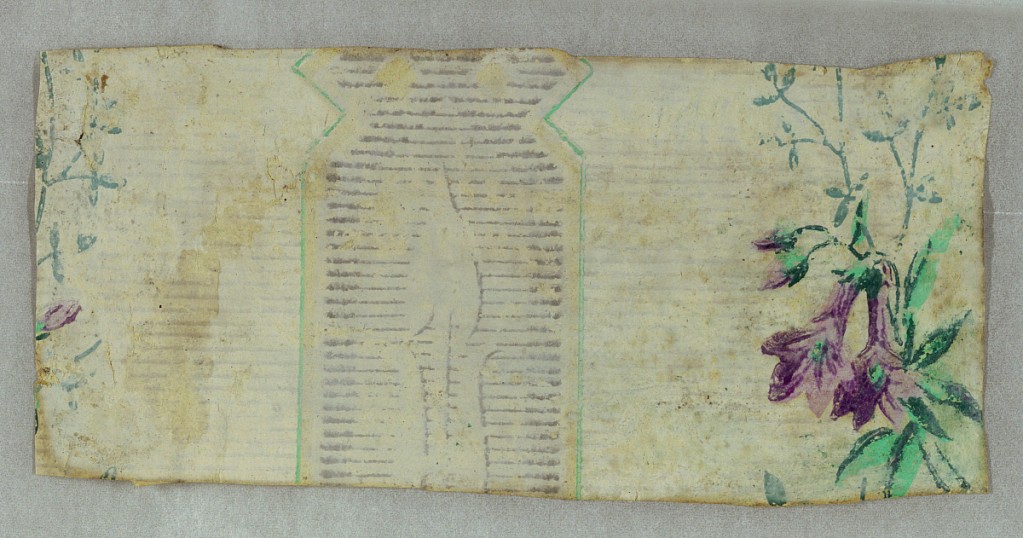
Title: Sidewall - fragment
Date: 1860–80
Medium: Machine-printed
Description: Floral stripe design. Pair of small purple flowers on a bright green vine. The floral stripes are separated by a rectangular shape, filled with horizontal lines and a motif. Printed in purple, green, gray and blue on white background.